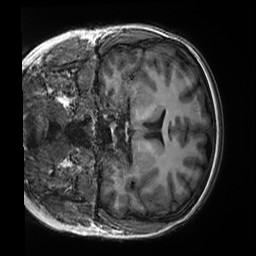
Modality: T1w
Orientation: coronal
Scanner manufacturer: siemens
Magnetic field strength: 3 T
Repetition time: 2.5 s
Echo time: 0.00299 s